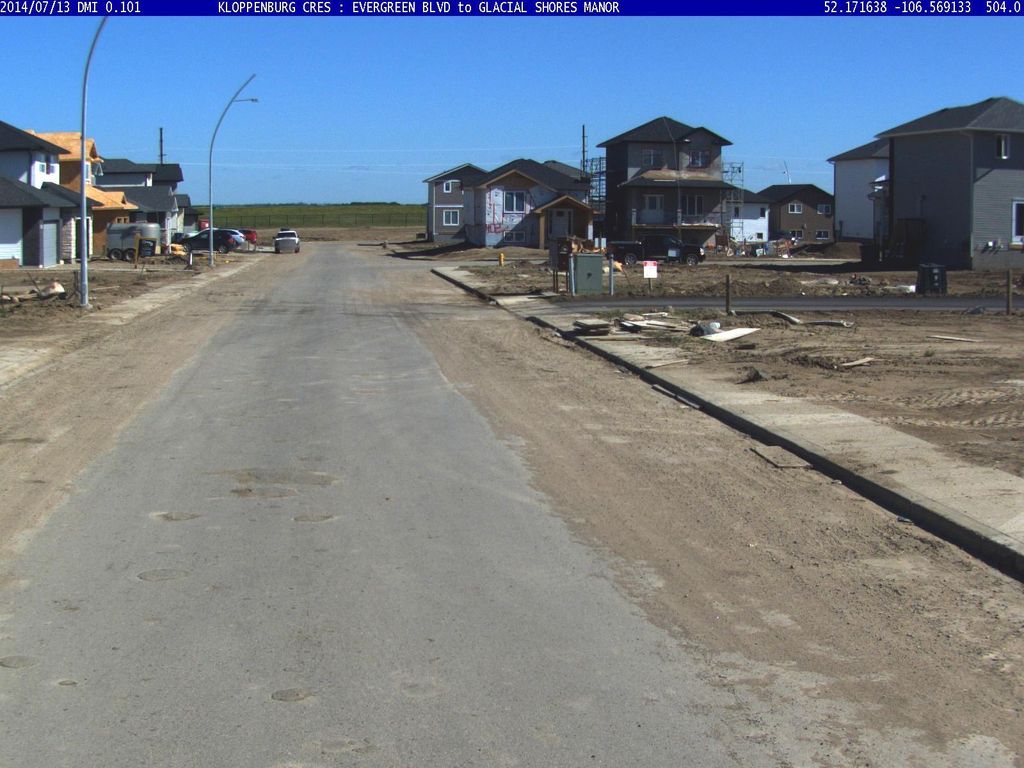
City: saskatoon